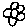
Label: flower